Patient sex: M
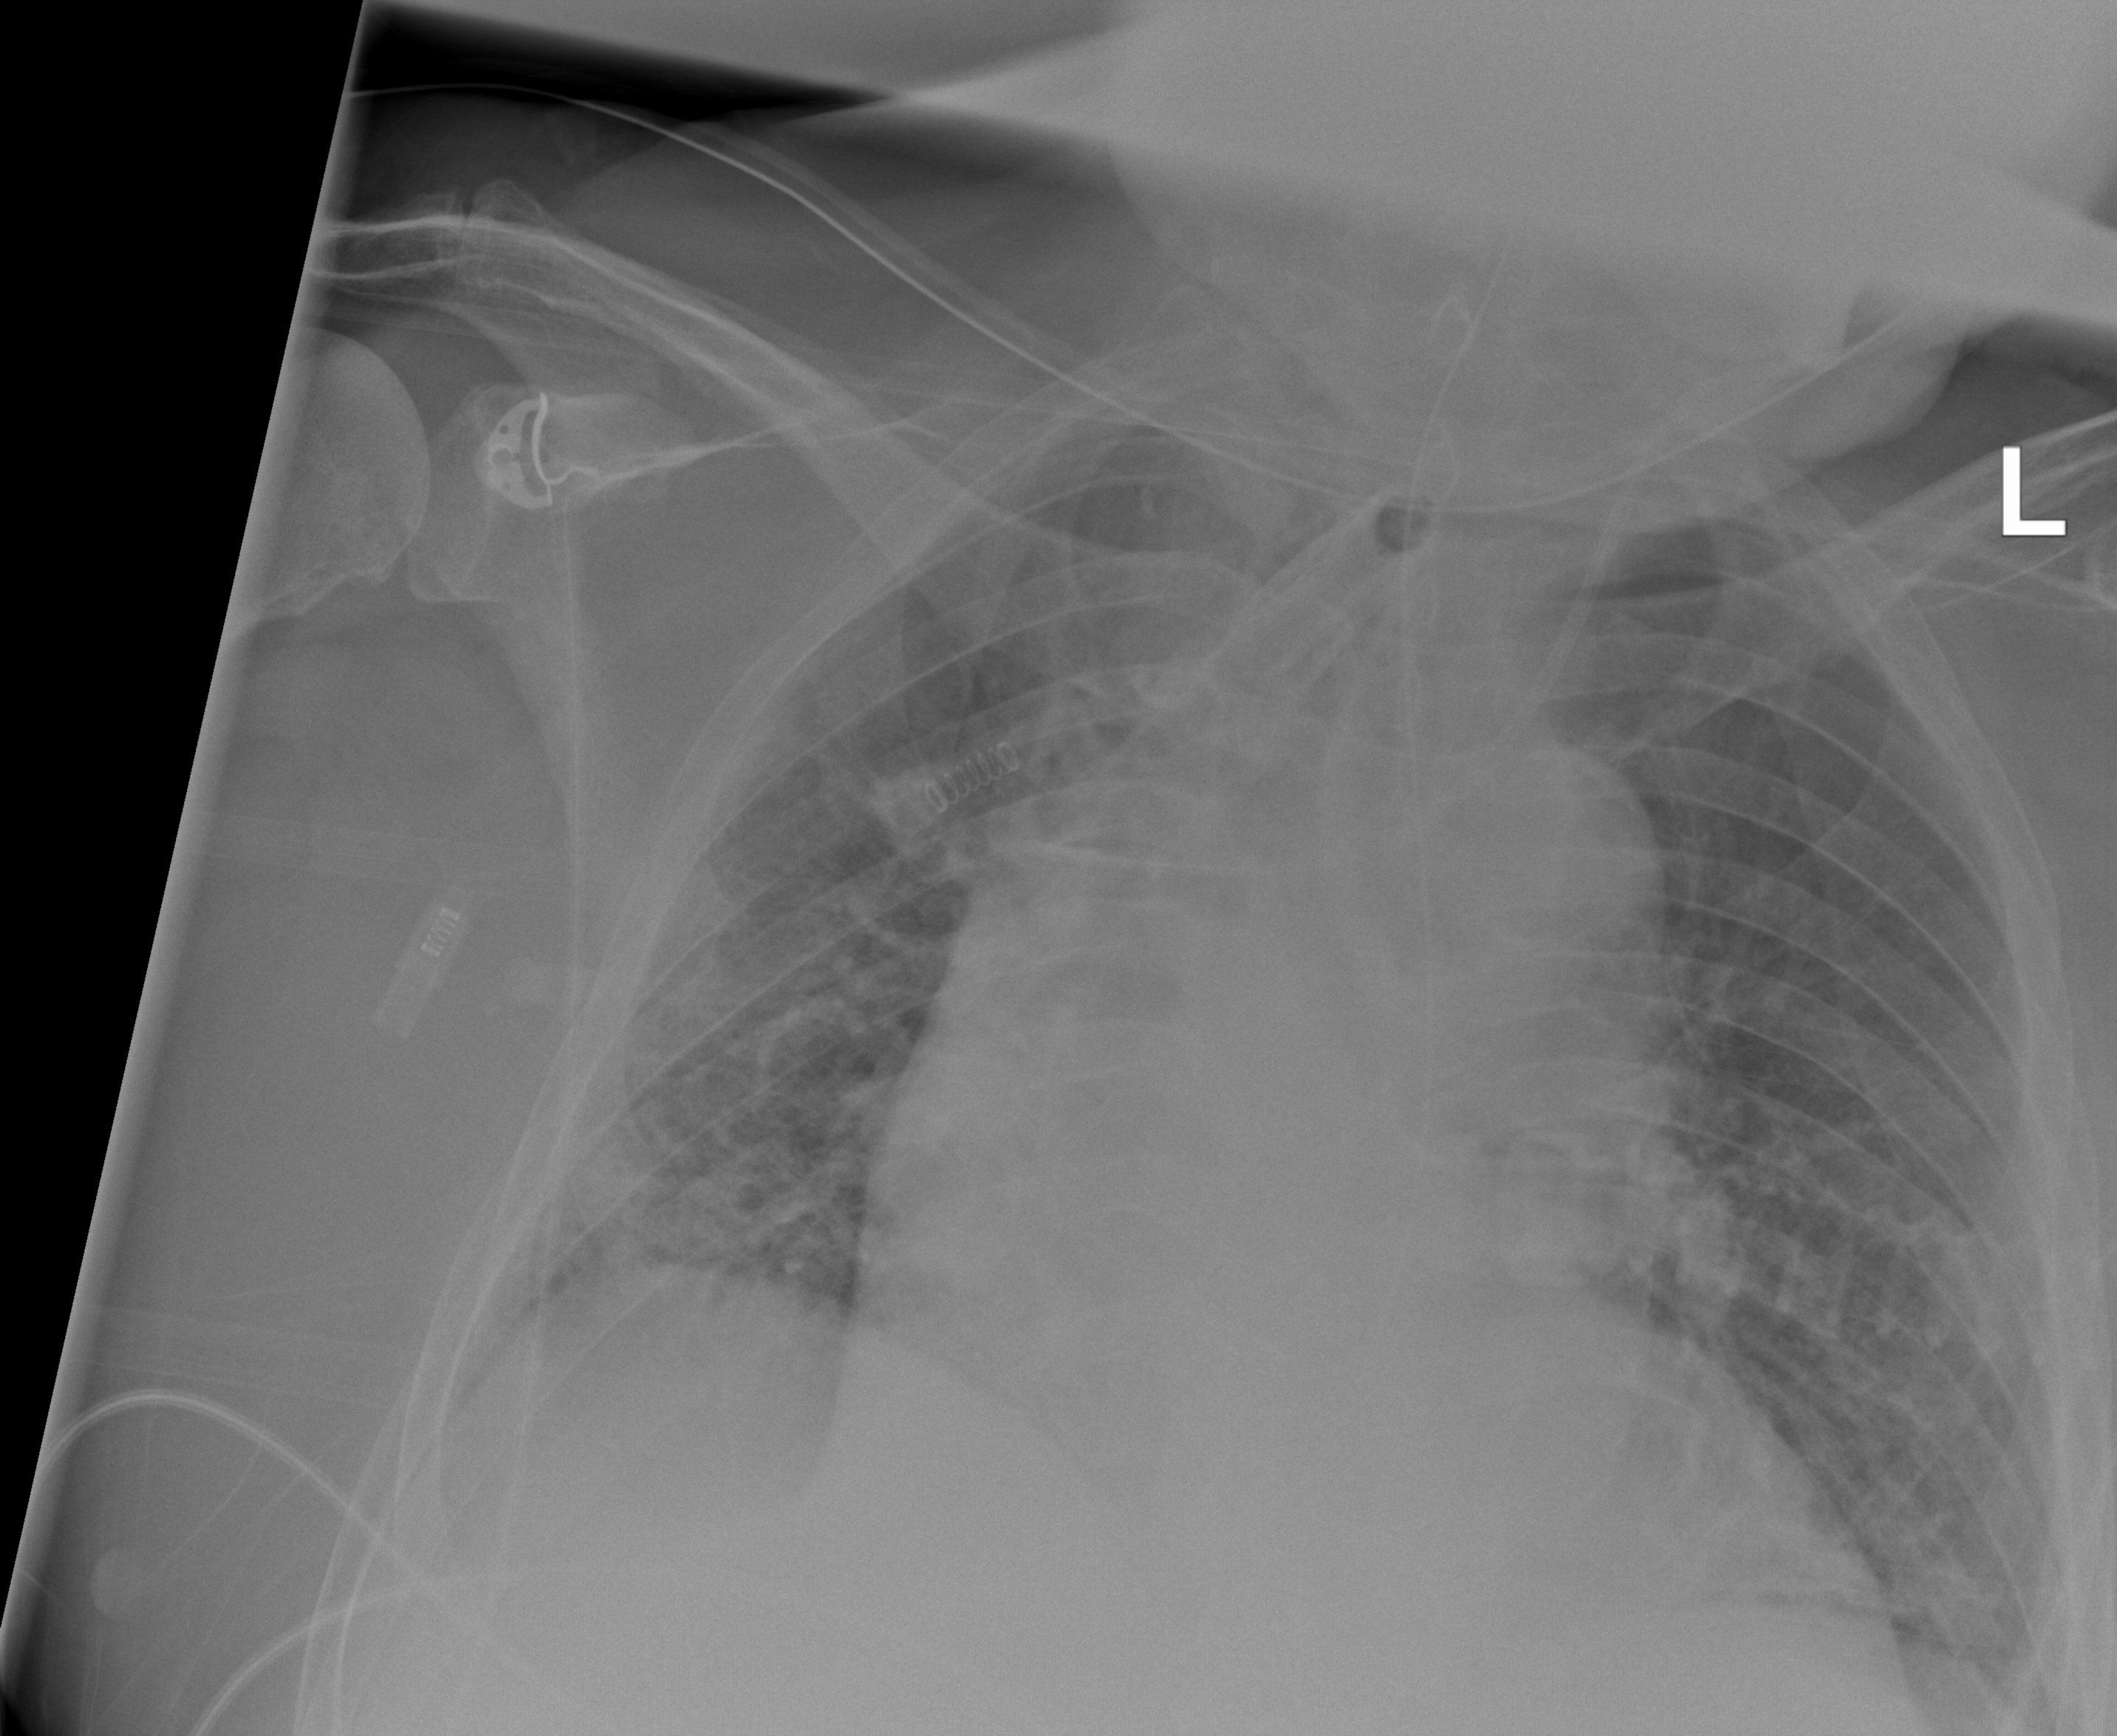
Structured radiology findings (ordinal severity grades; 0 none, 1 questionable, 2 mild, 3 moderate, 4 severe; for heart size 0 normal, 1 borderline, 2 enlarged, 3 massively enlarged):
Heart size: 2
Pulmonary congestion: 2
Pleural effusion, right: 0
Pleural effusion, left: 0
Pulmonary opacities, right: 2
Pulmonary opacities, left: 2
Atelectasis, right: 2
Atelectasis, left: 2